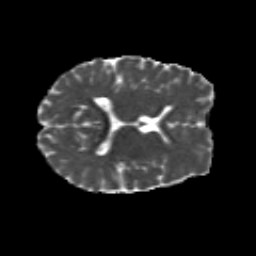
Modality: MD
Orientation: axial
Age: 22
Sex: male
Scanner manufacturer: siemens
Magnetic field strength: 3 T
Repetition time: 8.8 s
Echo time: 0.085 s